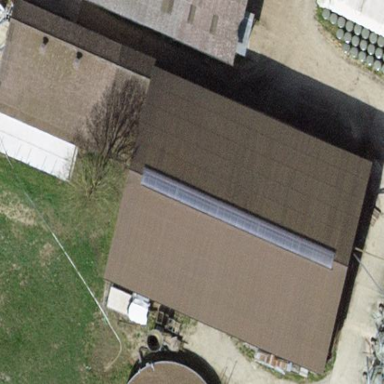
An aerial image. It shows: Farm auxiliary building with gabled roof.